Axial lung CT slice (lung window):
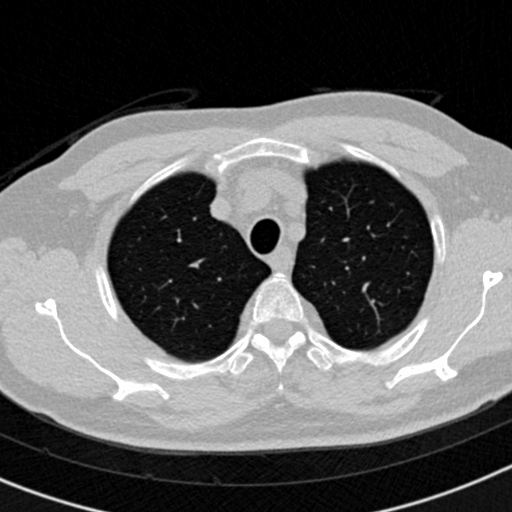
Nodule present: no